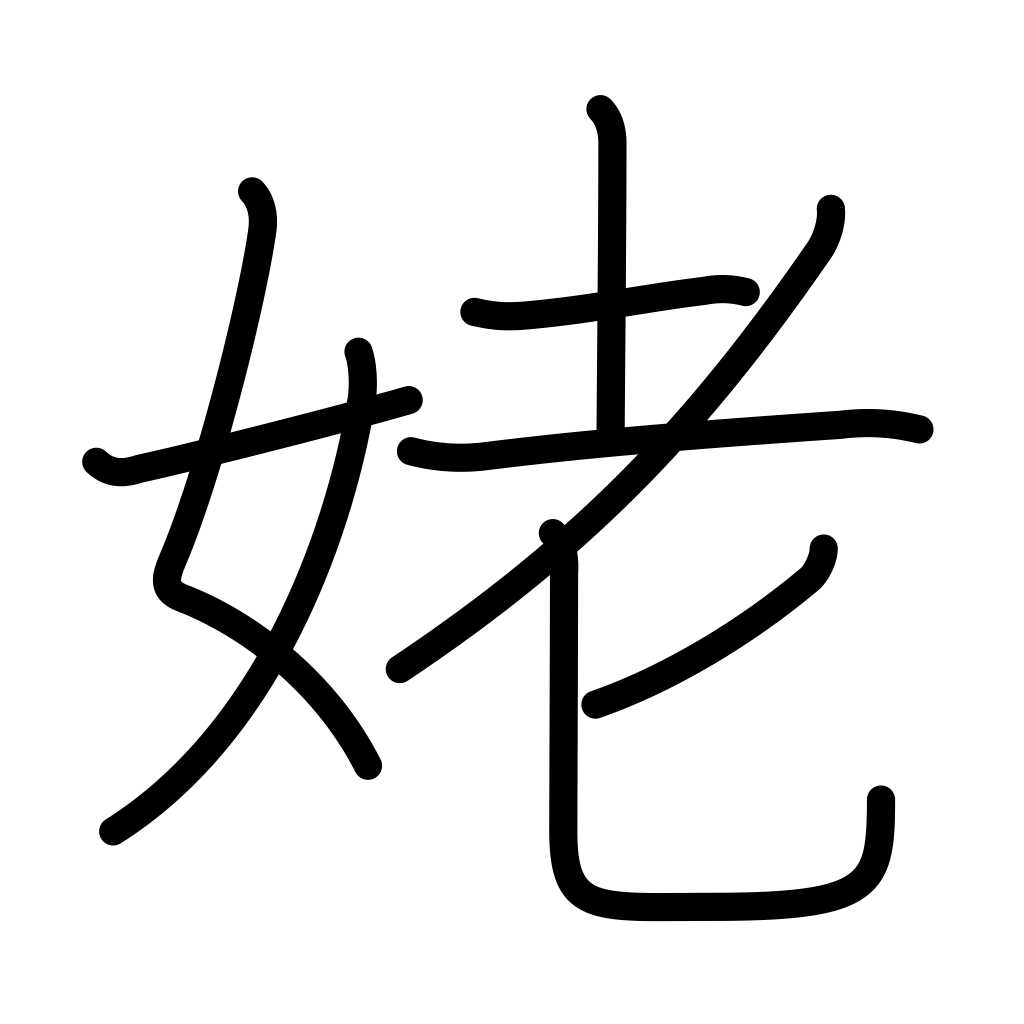
Meaning: old woman